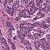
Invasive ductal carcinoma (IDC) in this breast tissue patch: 1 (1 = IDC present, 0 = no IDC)